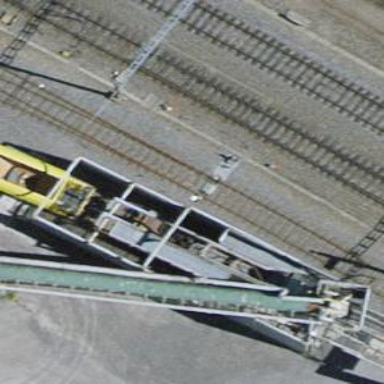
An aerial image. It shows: Railway switch.